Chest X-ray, AP view. Patient: 46 years old, sex M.
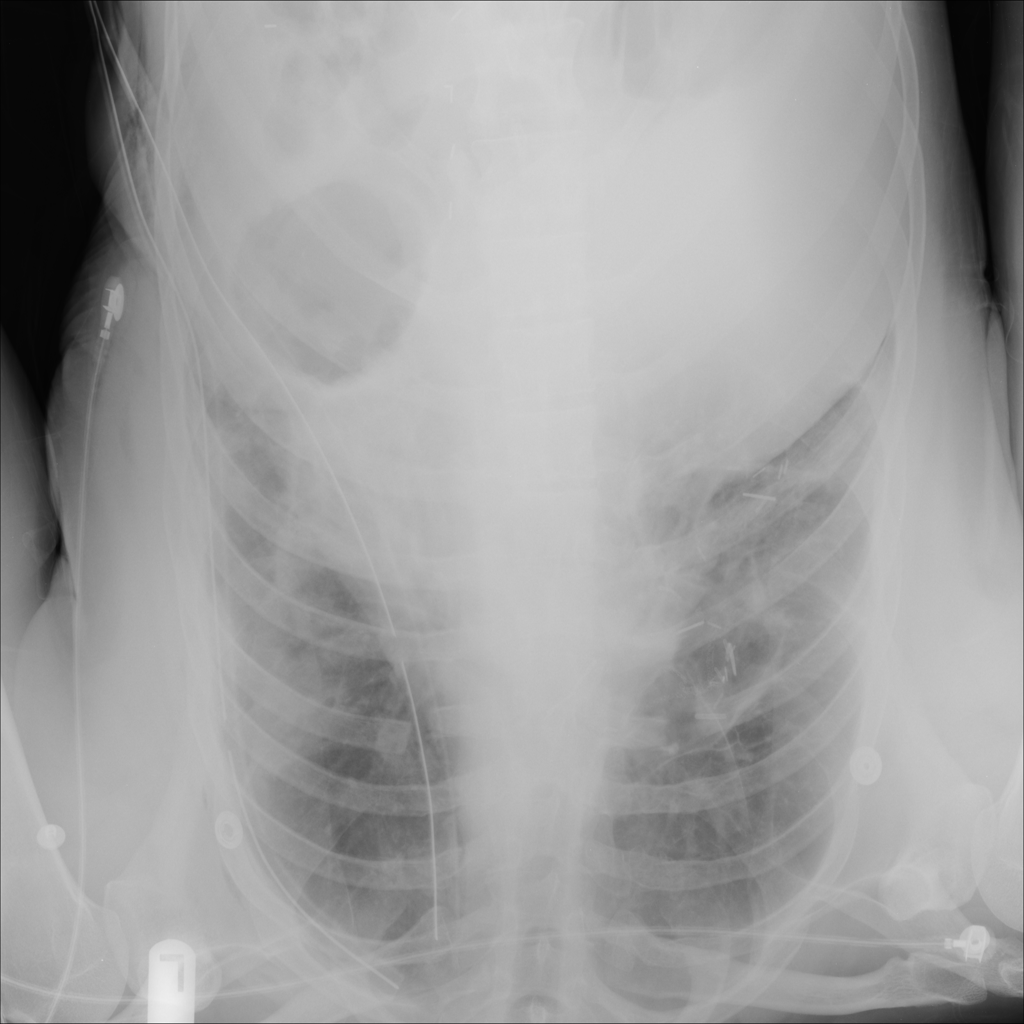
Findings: No Finding